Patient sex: F
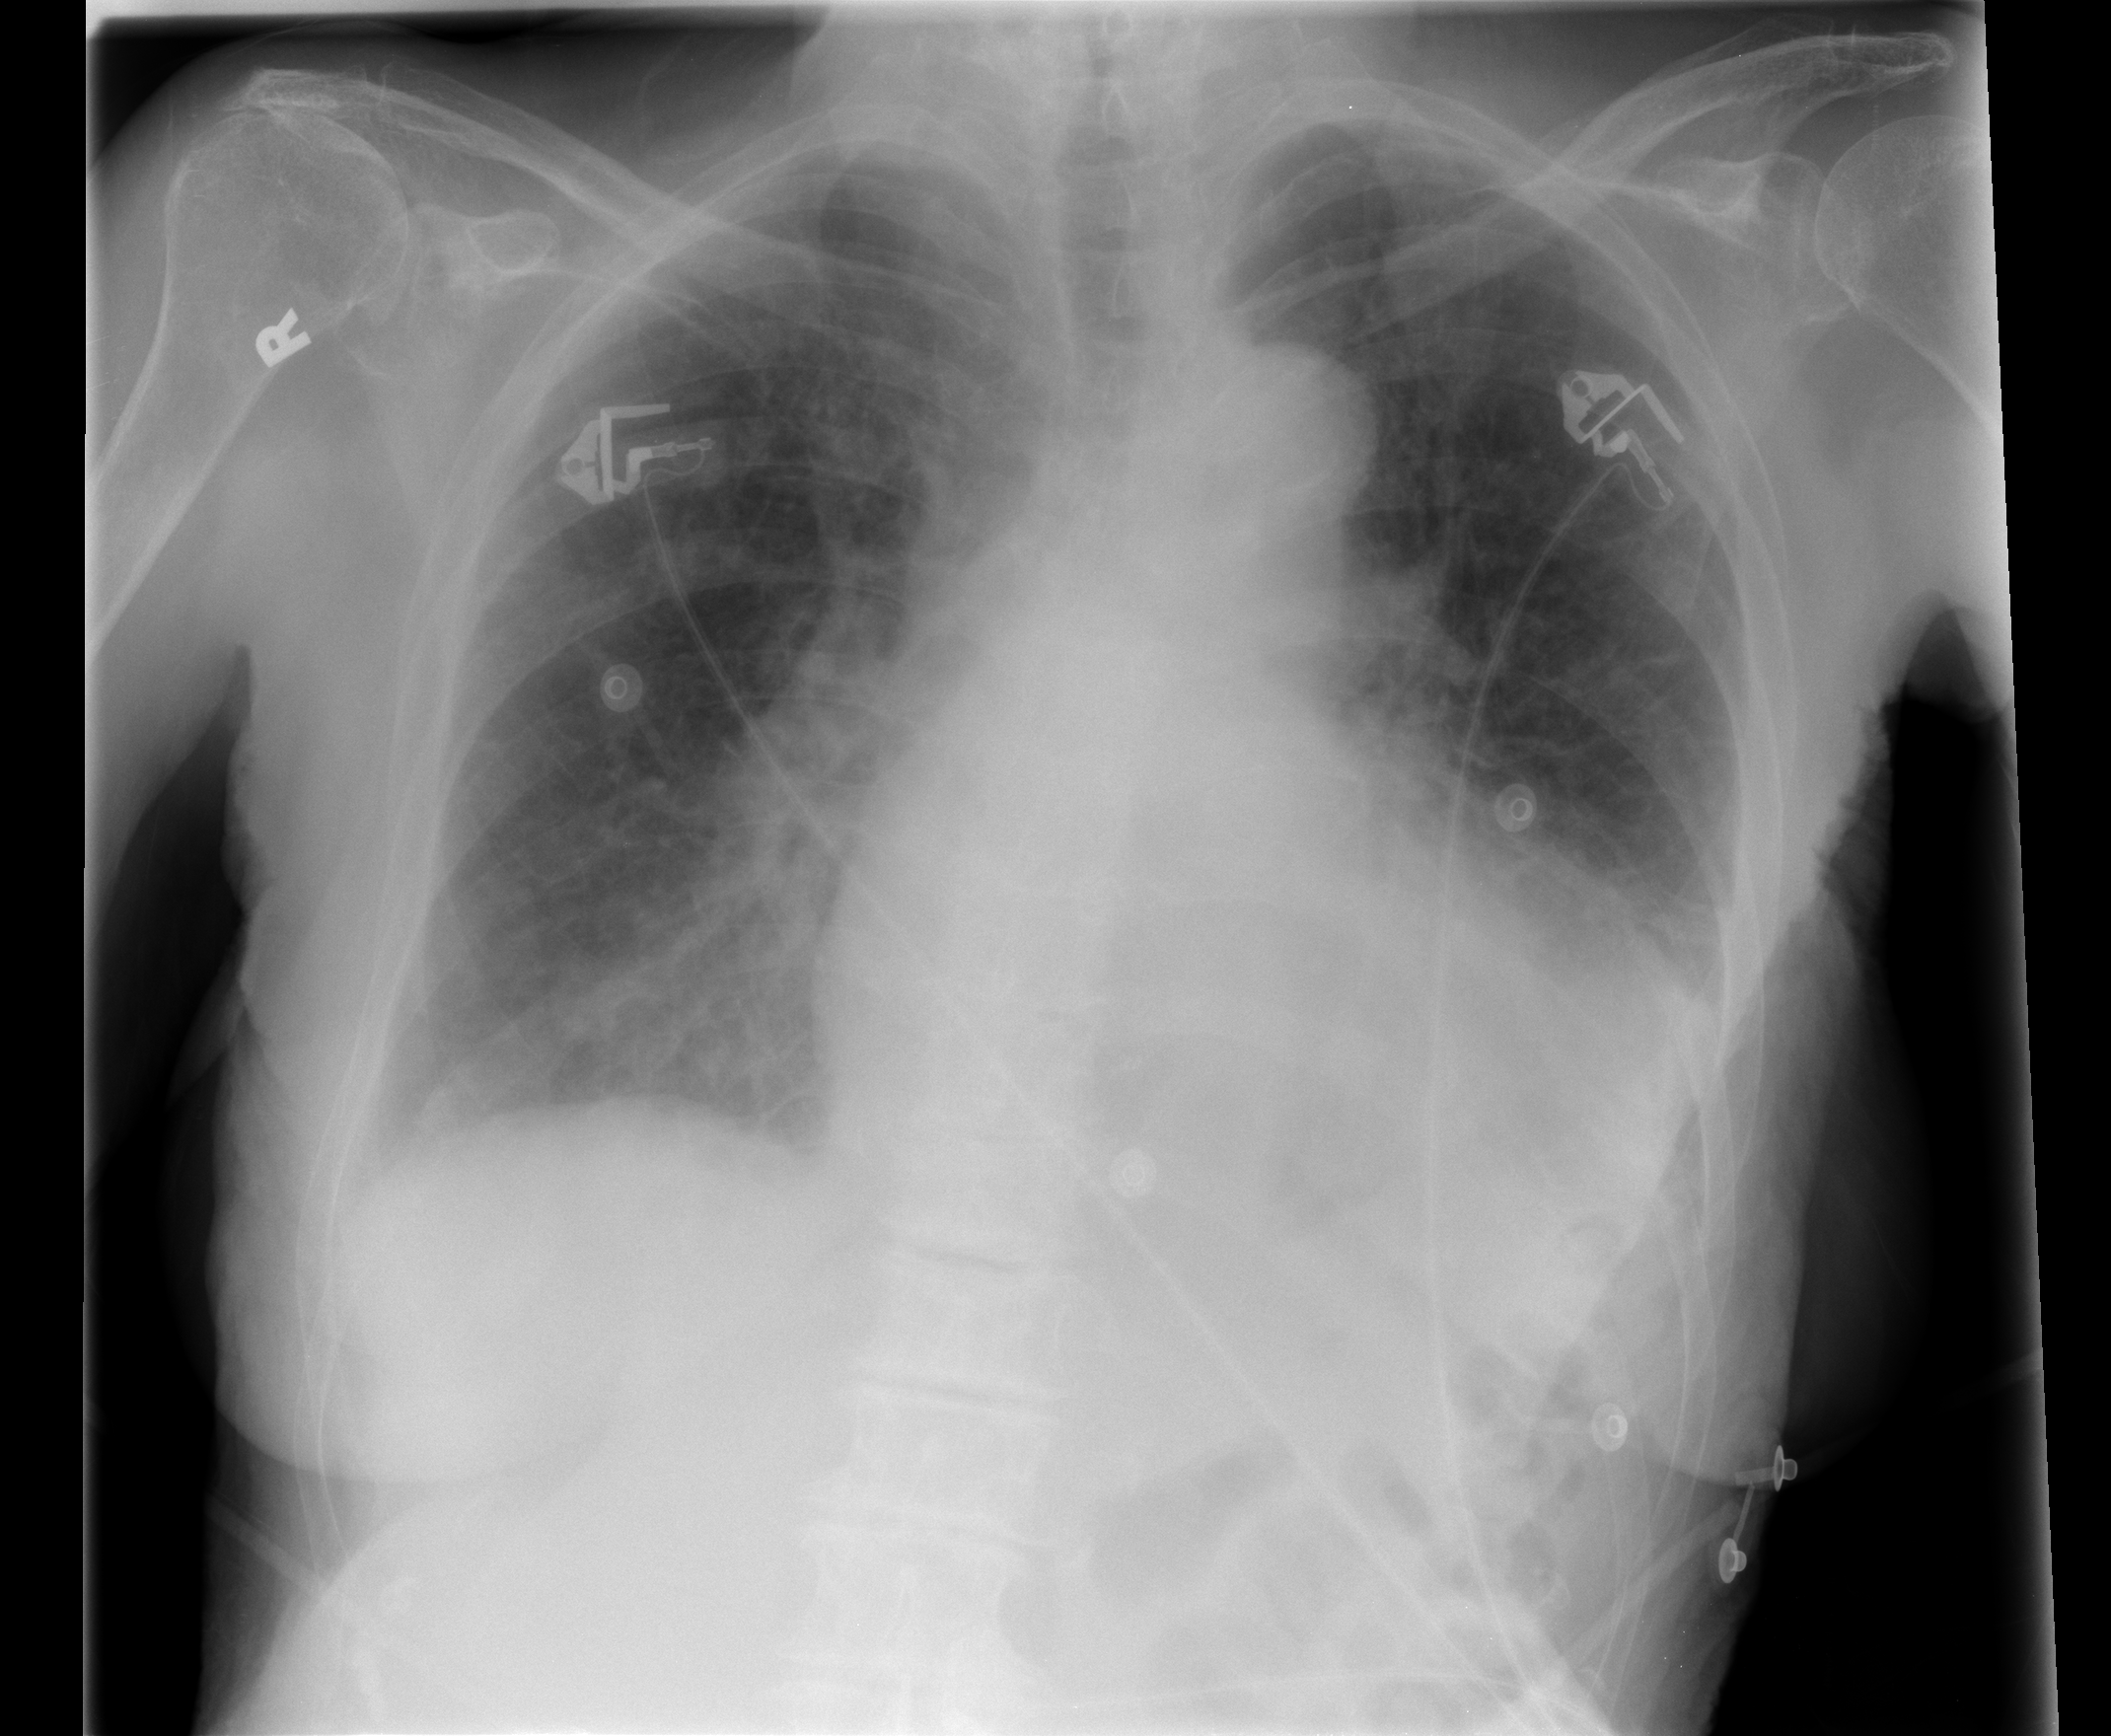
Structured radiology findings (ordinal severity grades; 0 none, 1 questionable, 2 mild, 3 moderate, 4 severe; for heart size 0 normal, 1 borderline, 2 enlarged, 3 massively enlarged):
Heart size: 2
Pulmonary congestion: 2
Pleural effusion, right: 2
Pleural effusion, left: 2
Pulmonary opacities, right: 0
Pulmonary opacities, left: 0
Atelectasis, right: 0
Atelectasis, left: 2